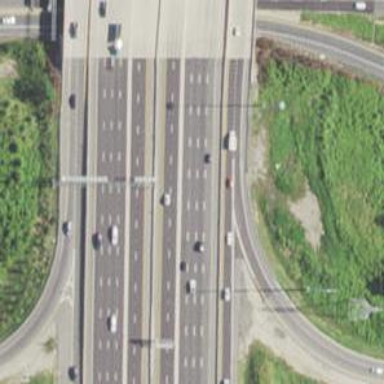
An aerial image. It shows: Motorway junction.